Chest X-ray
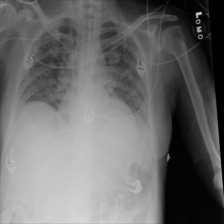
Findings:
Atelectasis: negative
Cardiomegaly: negative
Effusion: negative
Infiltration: negative
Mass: negative
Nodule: negative
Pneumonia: negative
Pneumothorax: negative
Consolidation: negative
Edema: negative
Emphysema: negative
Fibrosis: negative
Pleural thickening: negative
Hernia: negative